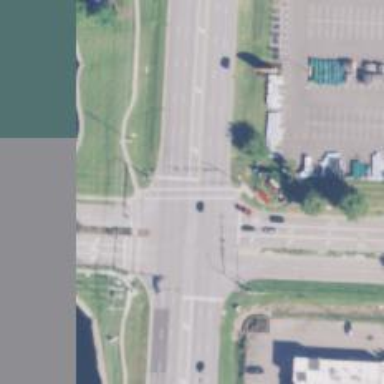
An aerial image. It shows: Footway with marked crossing.